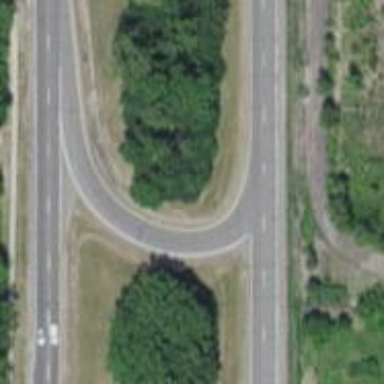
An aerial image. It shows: Primary link highway.